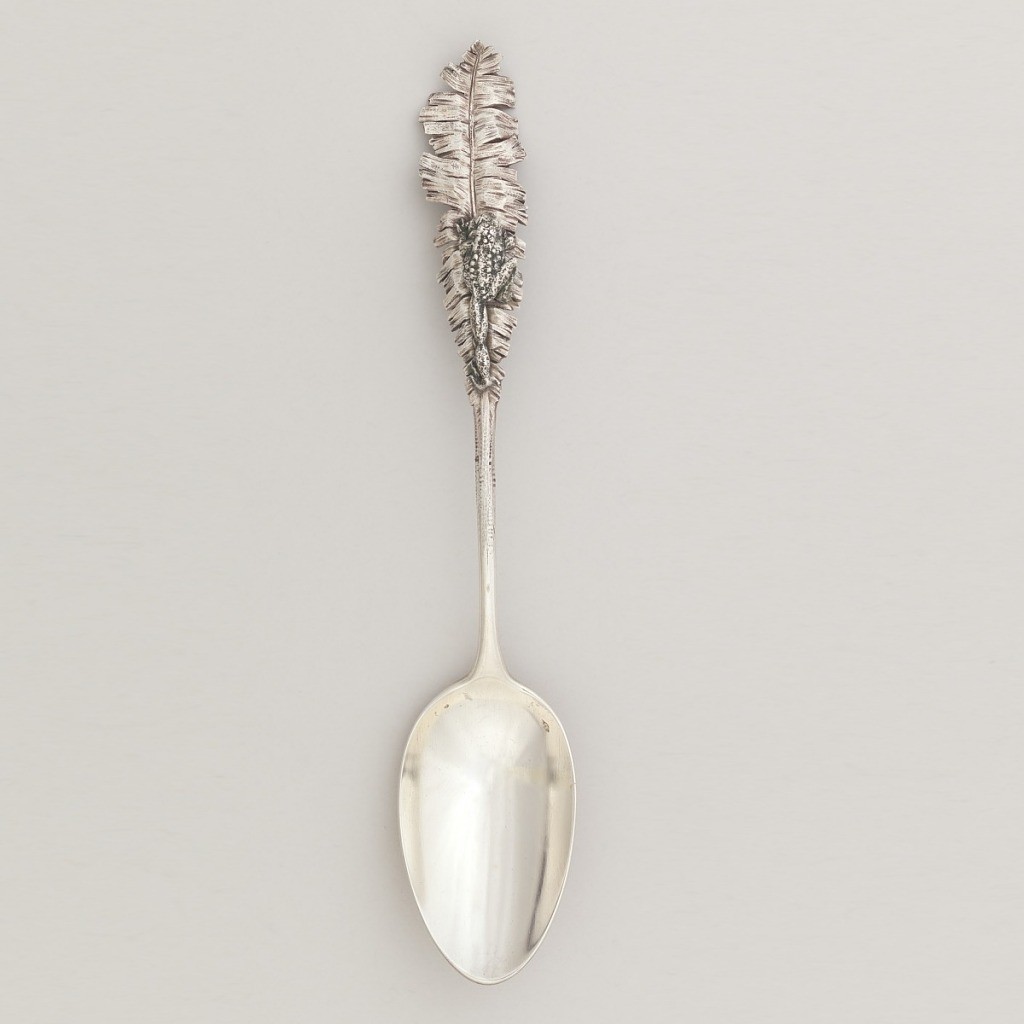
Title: Dessert Spoon with Toad
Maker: Charles Victor Gibert, French
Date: ca. 1890
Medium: silver
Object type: spoon
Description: Oval bowl with plain narrow stem. Stem continues to form needle-shaped leaf handle, with terminal turning downwards and then upwards at tip. Toad applied as if perched at base of leaf, with tail oustretched along stem towards bowl.